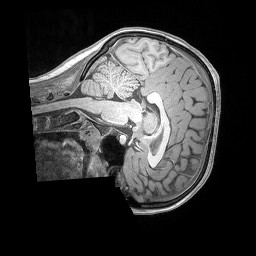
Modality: T1w
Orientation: sagittal
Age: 10
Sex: female
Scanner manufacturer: siemens
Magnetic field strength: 3 T
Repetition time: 2.53 s
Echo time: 0.00164 s